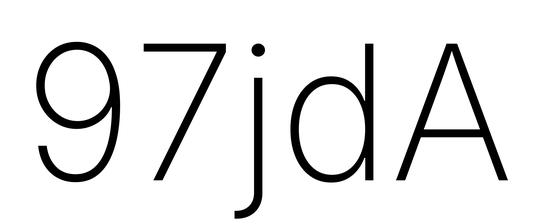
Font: Inter_ExtraLight